Aerial crown-view tile of a tropical tree (Barro Colorado Island, Panama), acquired 20241112:
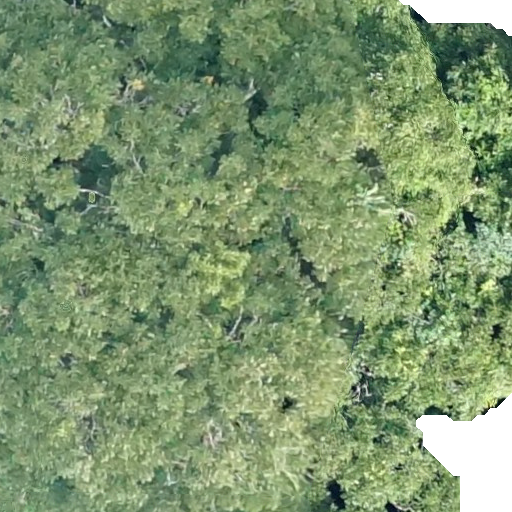
Species: Dipteryx oleifera
GBIF accepted scientific name: Dipteryx oleifera
Crown area: 616.48 m²